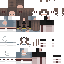
A female human skin with medium skin, wearing brown long hair dressed in a black hoodie and black jeans, featuring a closed mouth.